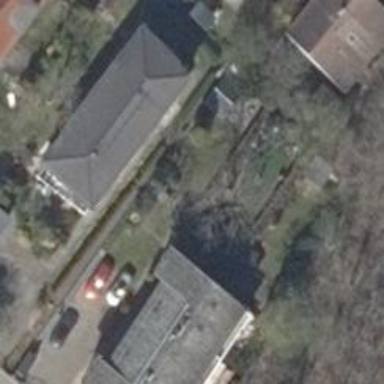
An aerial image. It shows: Residential building with black roof tiles in hipped shape.